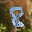
Label: 8